Interaction volume radius: 10 \u00c5
Interaction volume height: 25 \u00c5
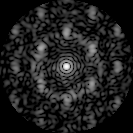
Disorder parameter: 0.6837